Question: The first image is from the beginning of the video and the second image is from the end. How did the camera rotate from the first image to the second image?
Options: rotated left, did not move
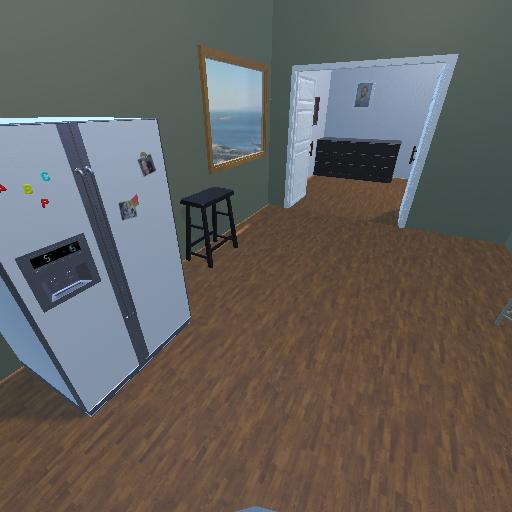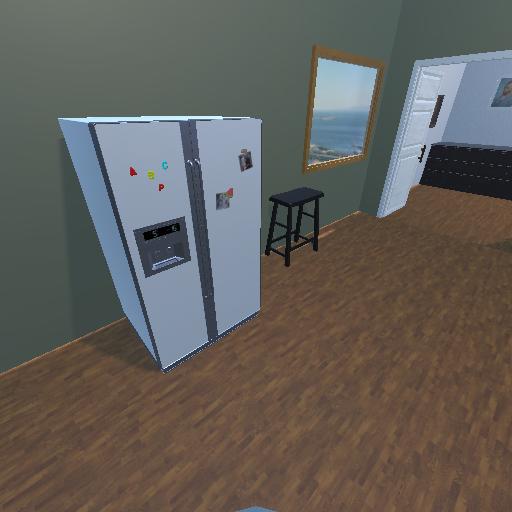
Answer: rotated left